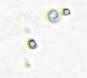
Label: Phaeocystis